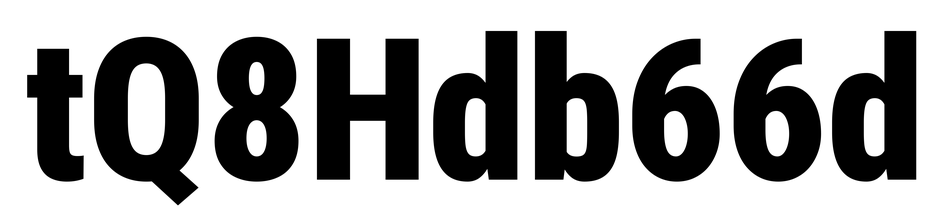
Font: Roboto_Condensed_Black